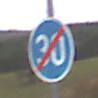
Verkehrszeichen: EndeMindestgeschwindigkeit
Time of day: Midday
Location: Outdoor (Nature)
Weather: Overcast
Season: NotSpecified
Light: Natural